Question: I have integrated the new google maps api v2 fragment in a view pager. When scrolling from the map fragment, a black view overlaps the adjacent fragments. Someone has solved?
Edit: screenshot

'''
public static class PagerAdapter extends FragmentPagerAdapter{
public PagerAdapter(FragmentManager fm) {
super(fm);
}
@Override
public int getCount() {
return NUM_ITEMS;
}
@Override
public Fragment getItem(int position) {
Fragment pageFragment;
switch (position) {
case 0:
pageFragment = new TabAFragment();
break;
case 1:
pageFragment = new TabBFragment();
break;
case 2:
pageFragment = SupportMapFragment.newInstance();
break;
default:
pageFragment = null;
break;
}
return pageFragment;
}
}
'''
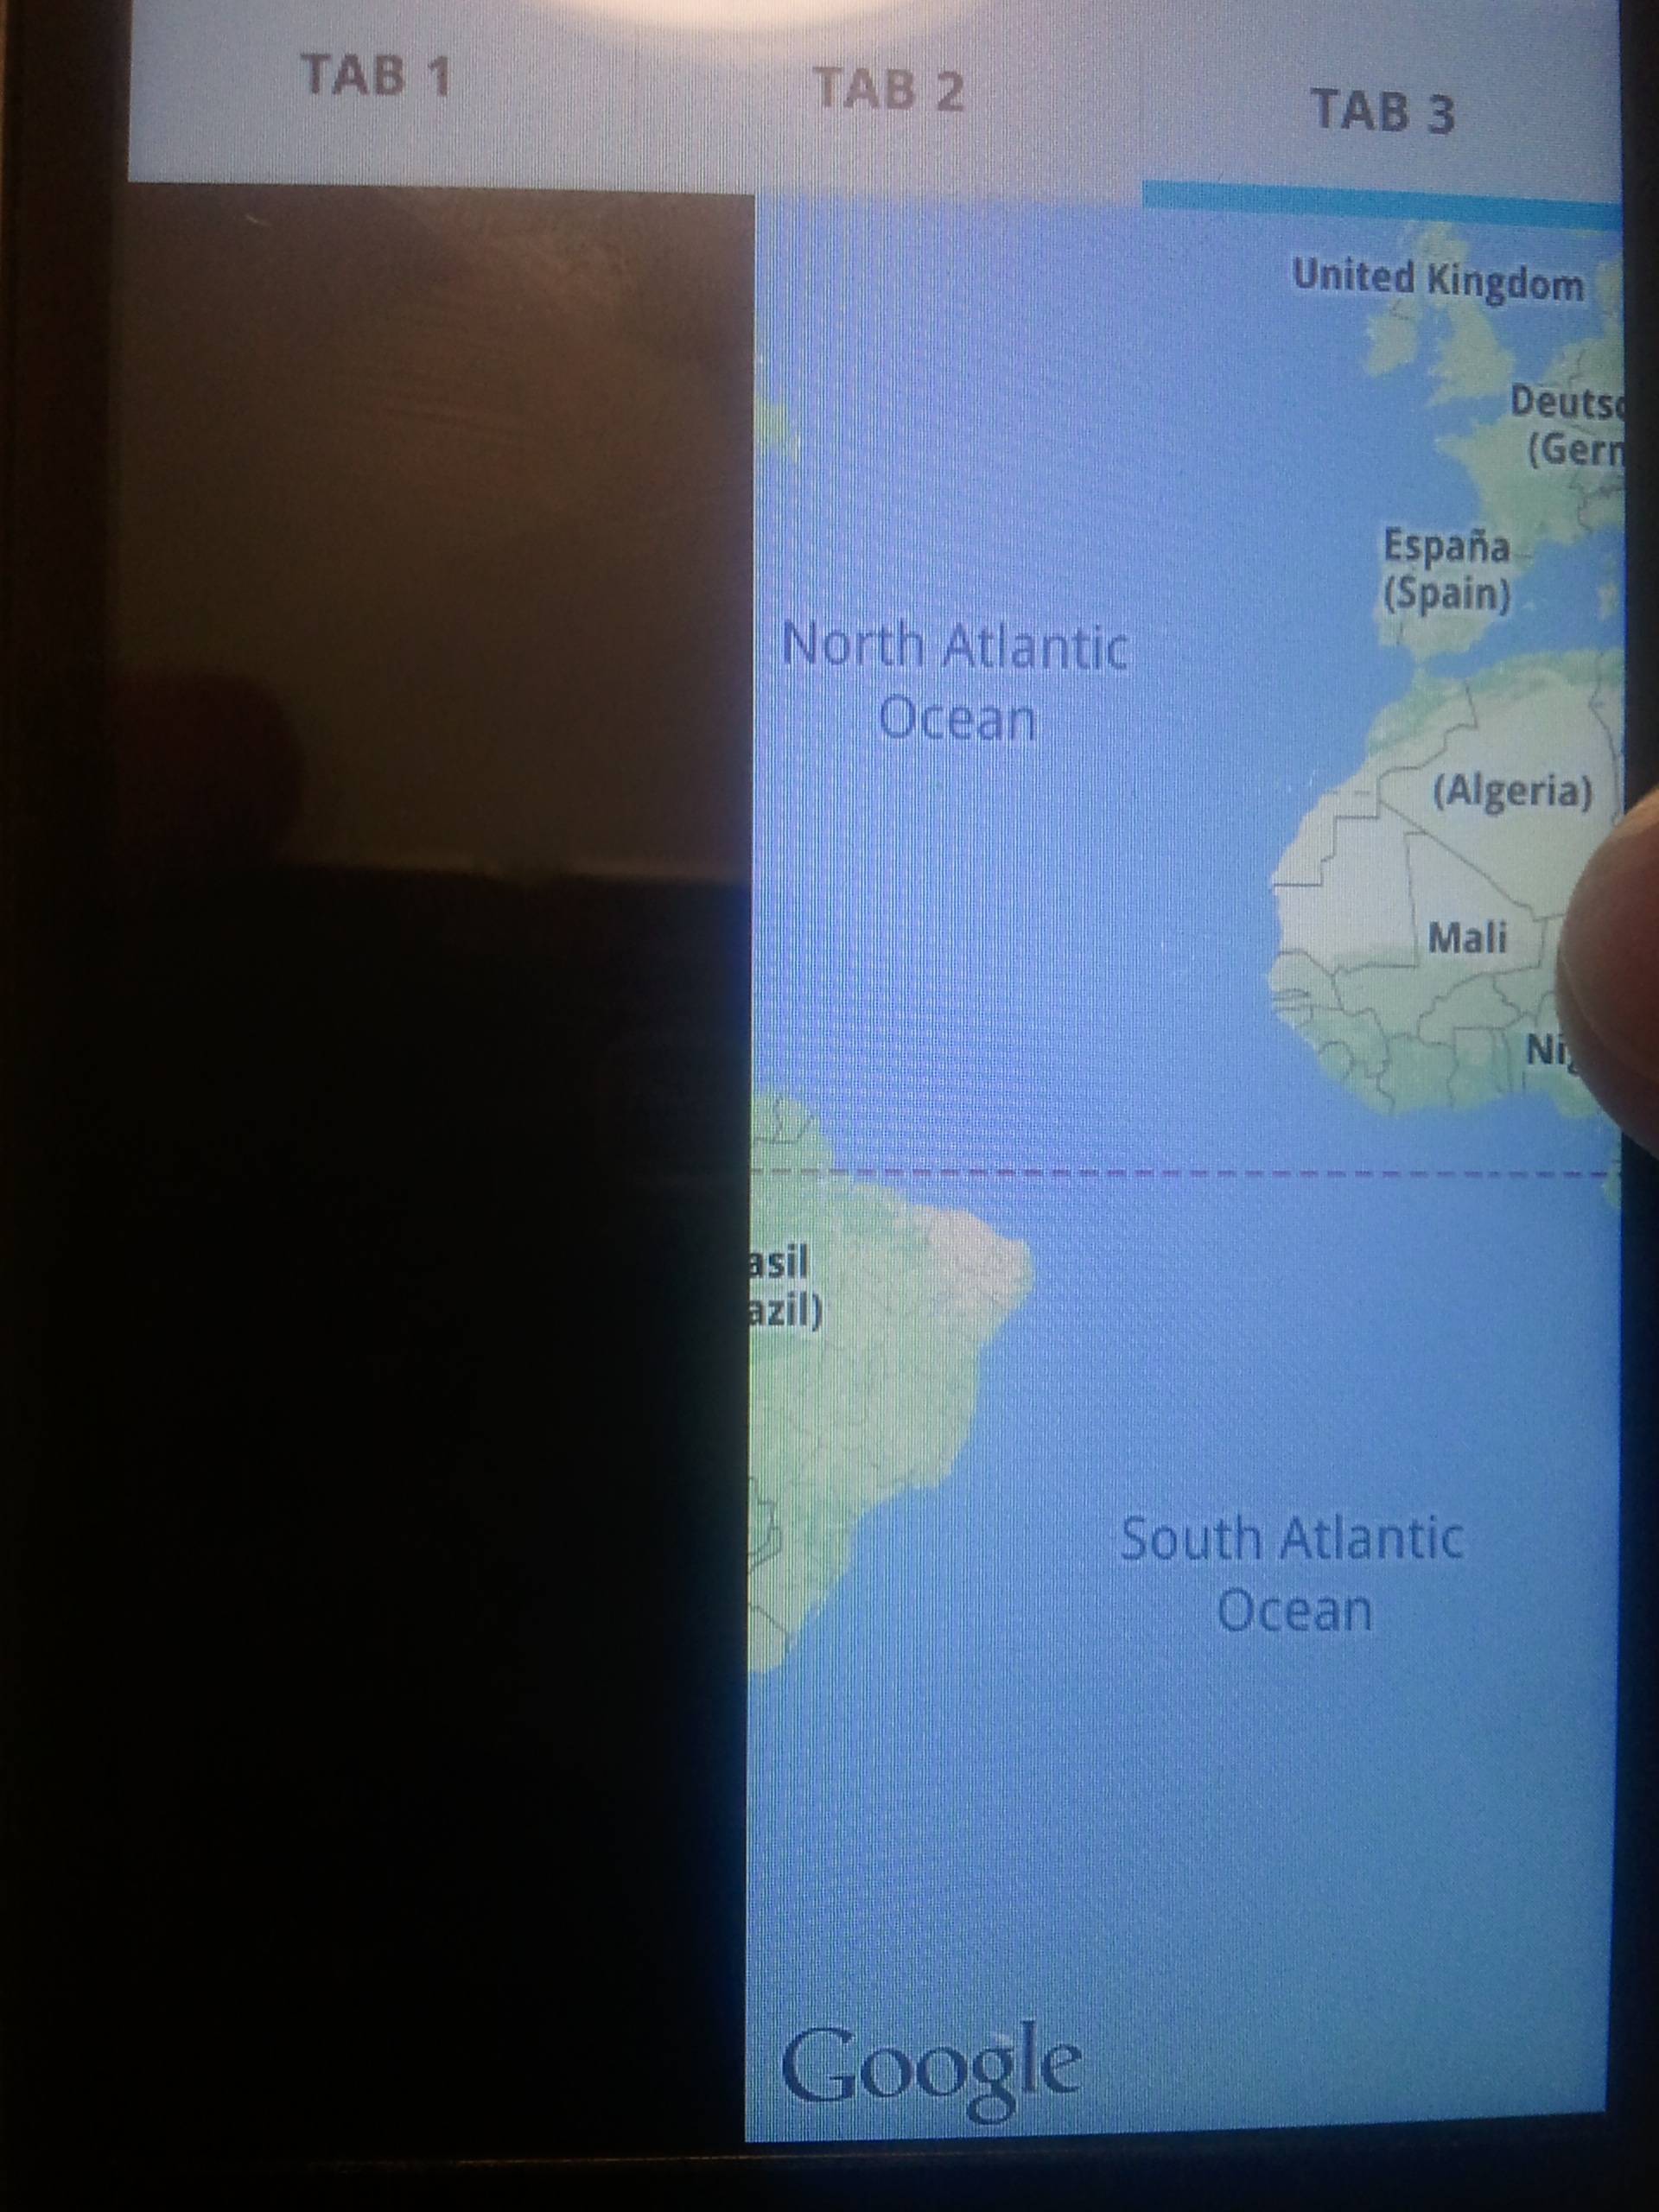
Answer: I was able to stop the black surface being left behind after transition by placing another view with a transparent background on top of the 'ViewPager' inside a 'FrameLayout':
'''
<FrameLayout
android:layout_width="match_parent"
android:layout_height="match_parent" >
<android.support.v4.view.ViewPager
android:id="@+id/fragment_container"
android:layout_width="match_parent"
android:layout_height="match_parent" >
</android.support.v4.view.ViewPager>
<!-- hack to fix ugly black artefact with maps v2 -->
<FrameLayout
android:layout_width="match_parent"
android:layout_height="match_parent"
android:background="@android:color/transparent" />
</FrameLayout>
'''